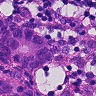
Metastatic tissue present: yes